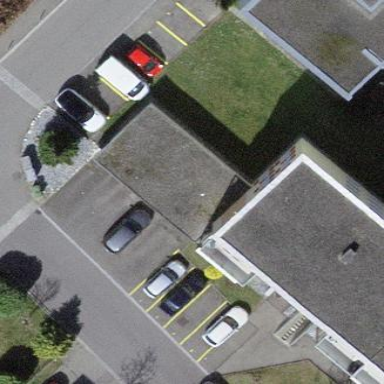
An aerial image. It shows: Group of garages.